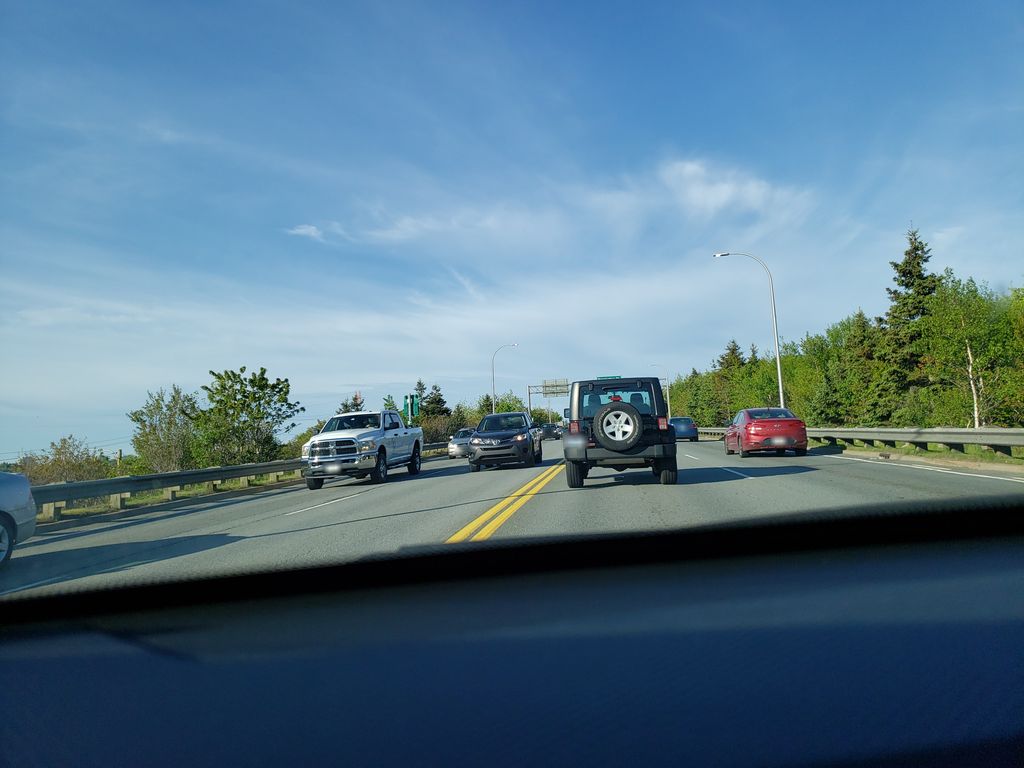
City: halifax